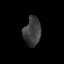
Tissue: prostate
Cell type: T cells
Senescence score: 0.2608
Nuclear area (px): 487
Mean DAPI intensity: 59.76